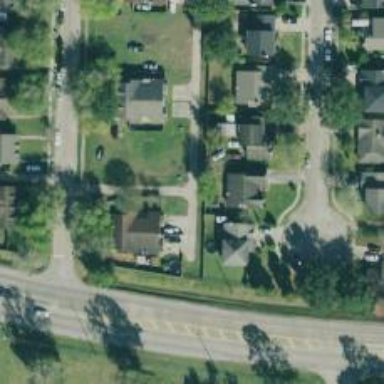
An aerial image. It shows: Alley classified as service road.